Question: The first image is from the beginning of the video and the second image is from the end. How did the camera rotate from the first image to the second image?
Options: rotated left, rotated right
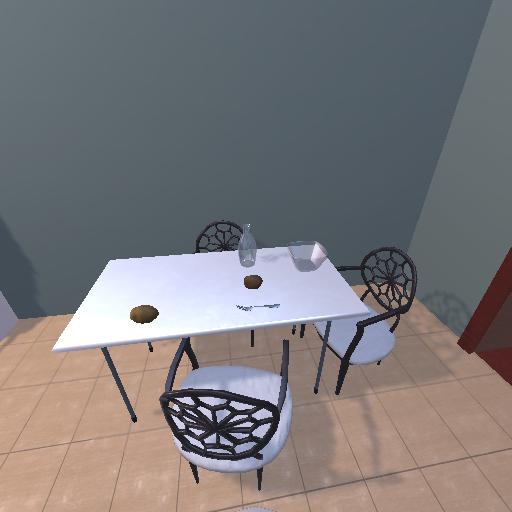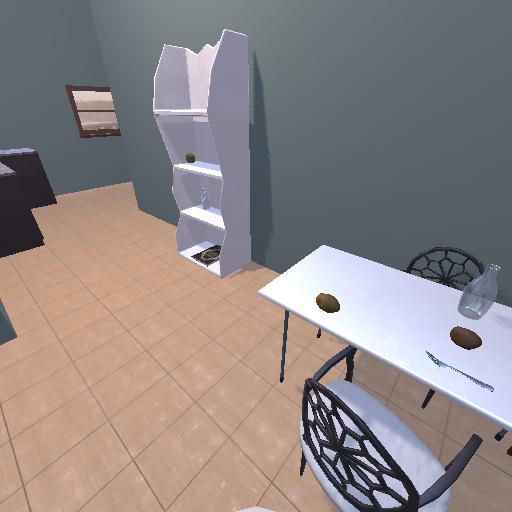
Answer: rotated left